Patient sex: F
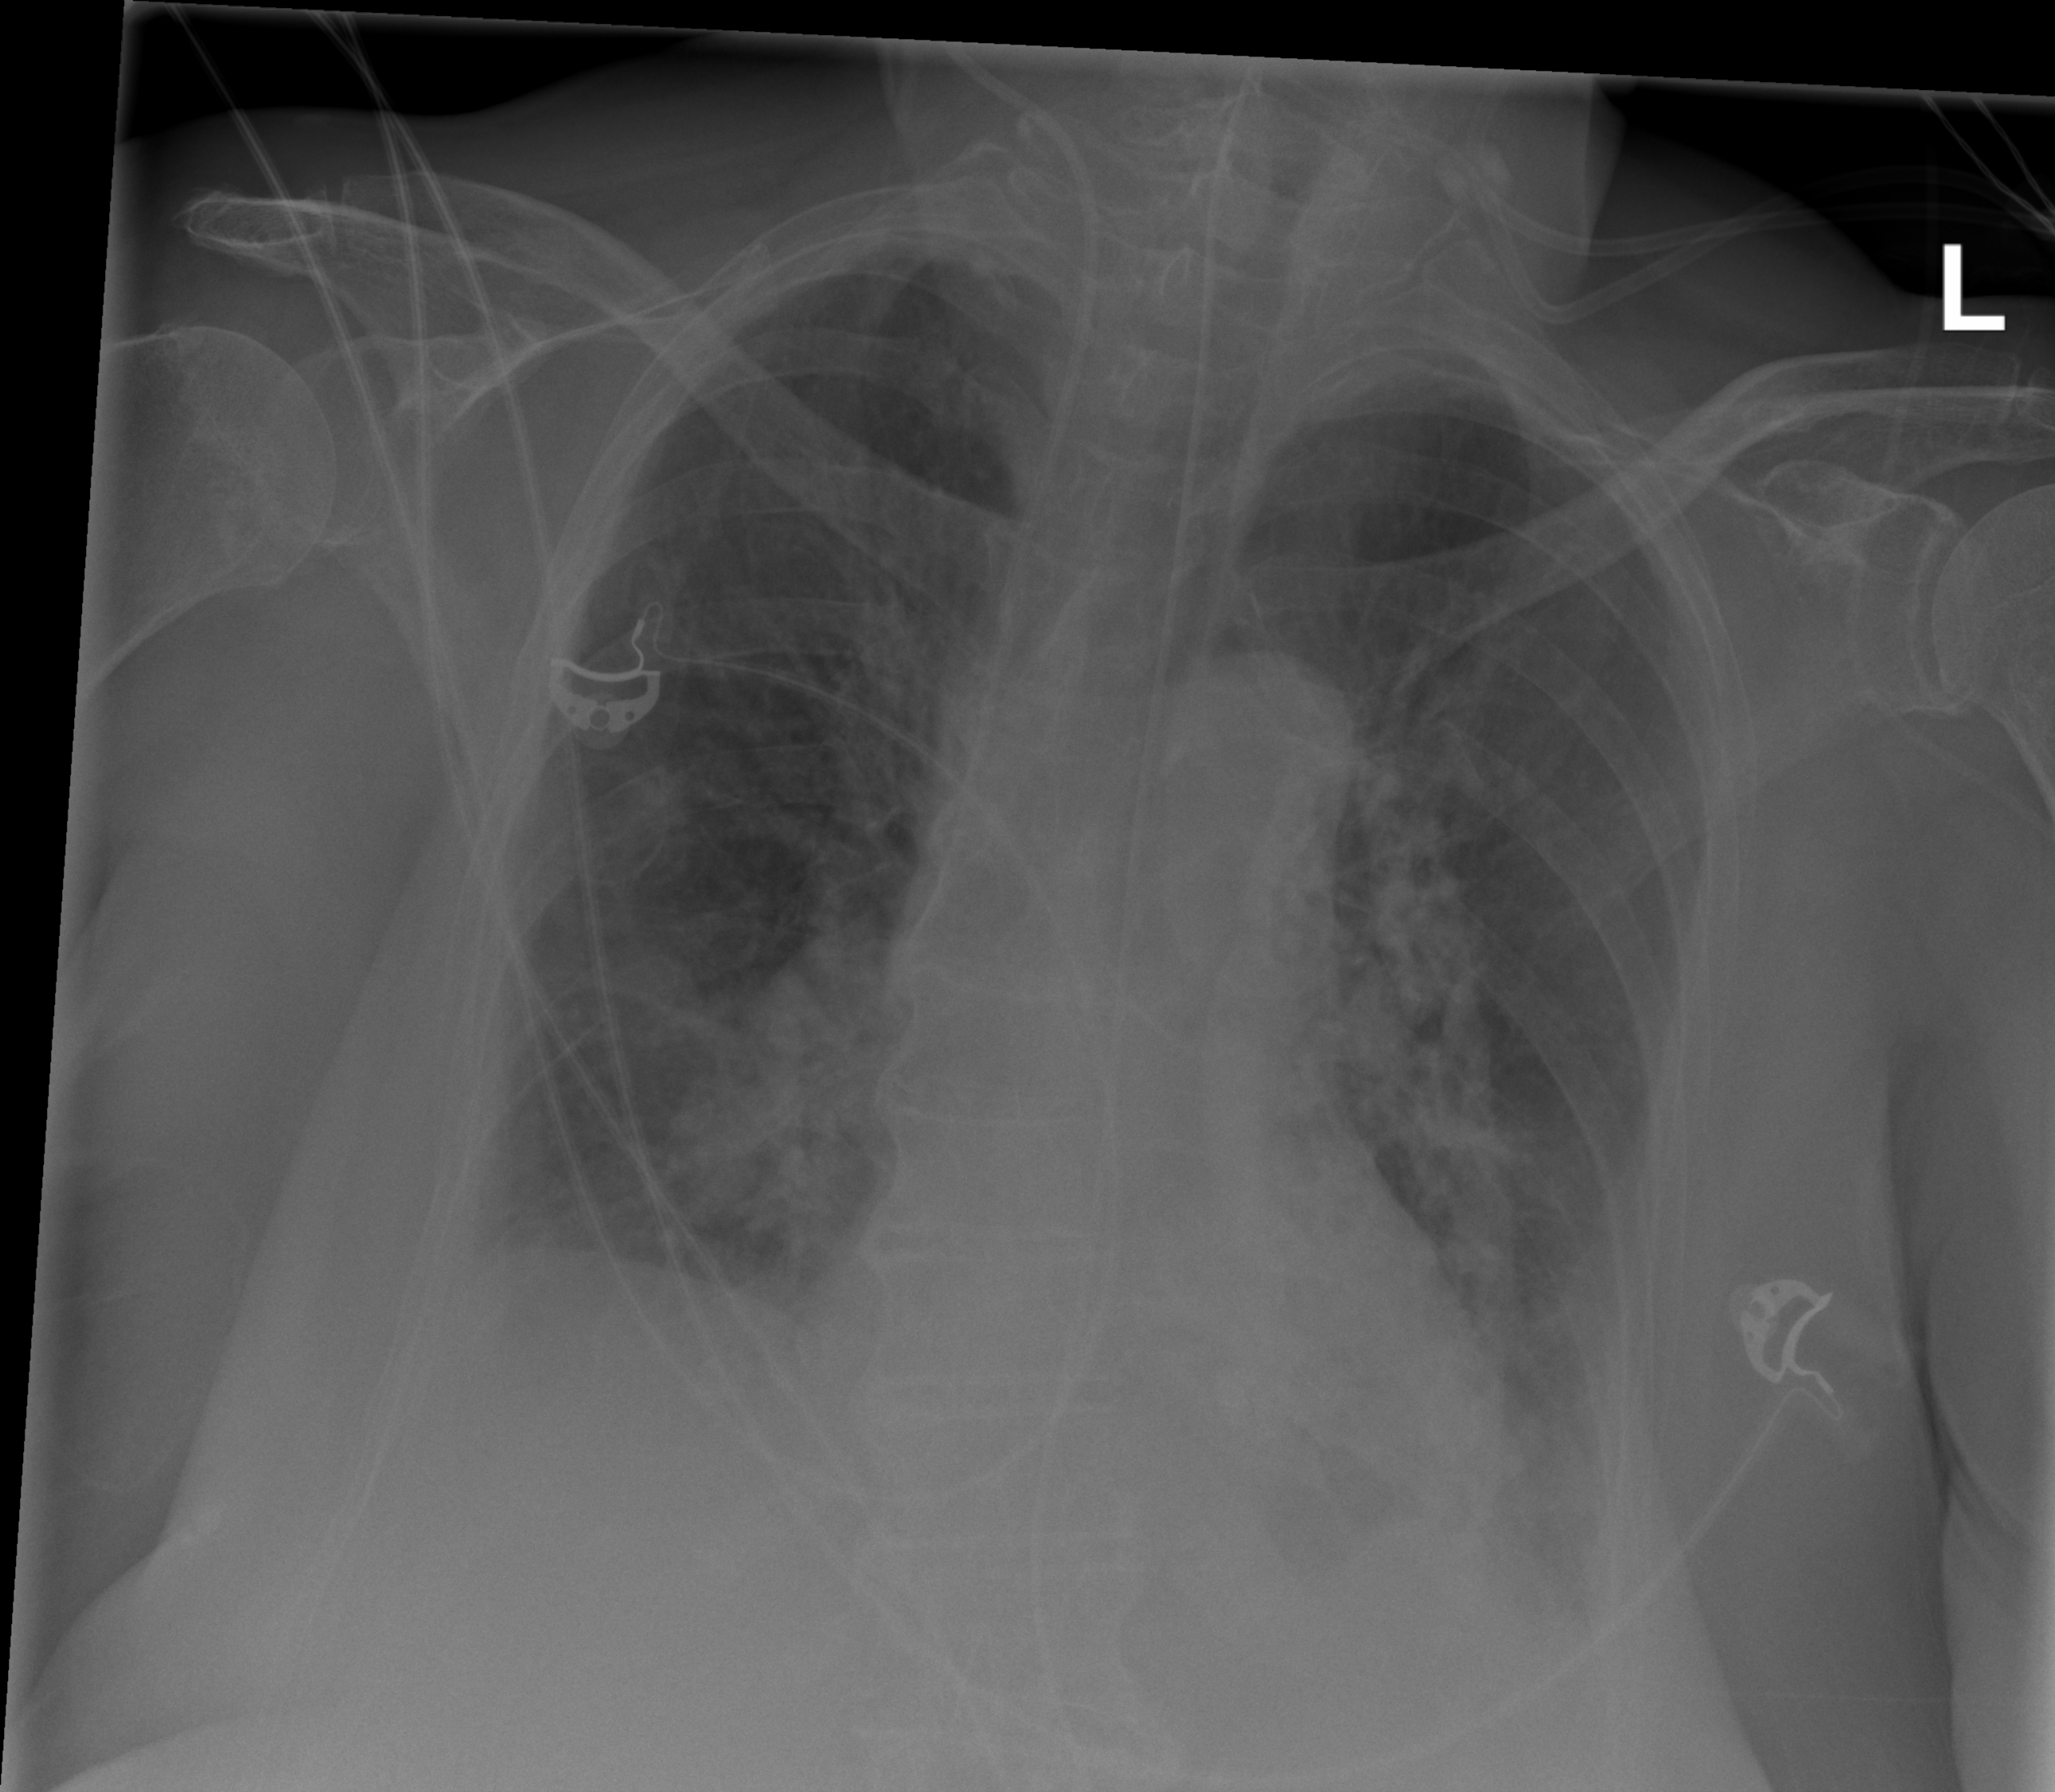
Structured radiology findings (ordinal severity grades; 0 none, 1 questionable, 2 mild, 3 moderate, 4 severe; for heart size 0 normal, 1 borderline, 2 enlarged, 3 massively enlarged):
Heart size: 0
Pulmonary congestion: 0
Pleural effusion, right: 0
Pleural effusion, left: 0
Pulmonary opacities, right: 2
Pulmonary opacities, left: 0
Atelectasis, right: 0
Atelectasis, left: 0